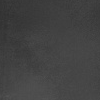
Atmospheric dust classification: dusty